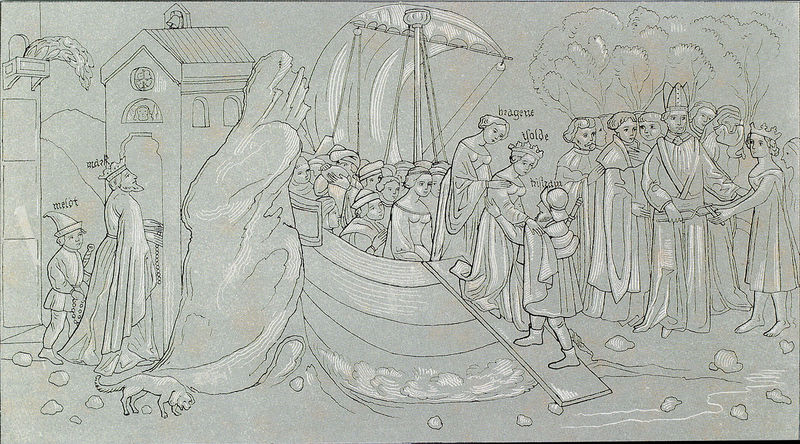
Titel: Tristan-Zyklus, Umzeichnungen
Schlagwörter: baum, felsen, wasser, bäume, frauen, menschen, ufer, frau, grau, kreide, männer, zeichnung, haus, hund, steine, krone, prinzessin, wald, boot, turm, balkon, schiff, segel, mast, segelschiff, fels, steg, bischof, könig, tor, brett, stich, beschriftung, prinz, königin, ankunft, kupferstich, hofnarr, kronen, planke, isolde, melot, bragena